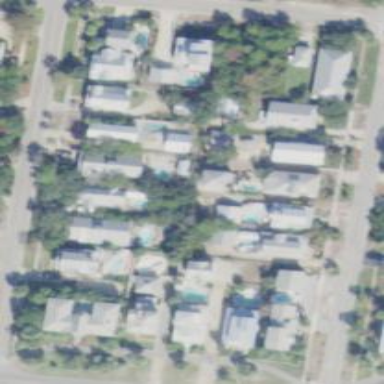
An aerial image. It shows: Residential area composed of single-family homes.